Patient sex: M
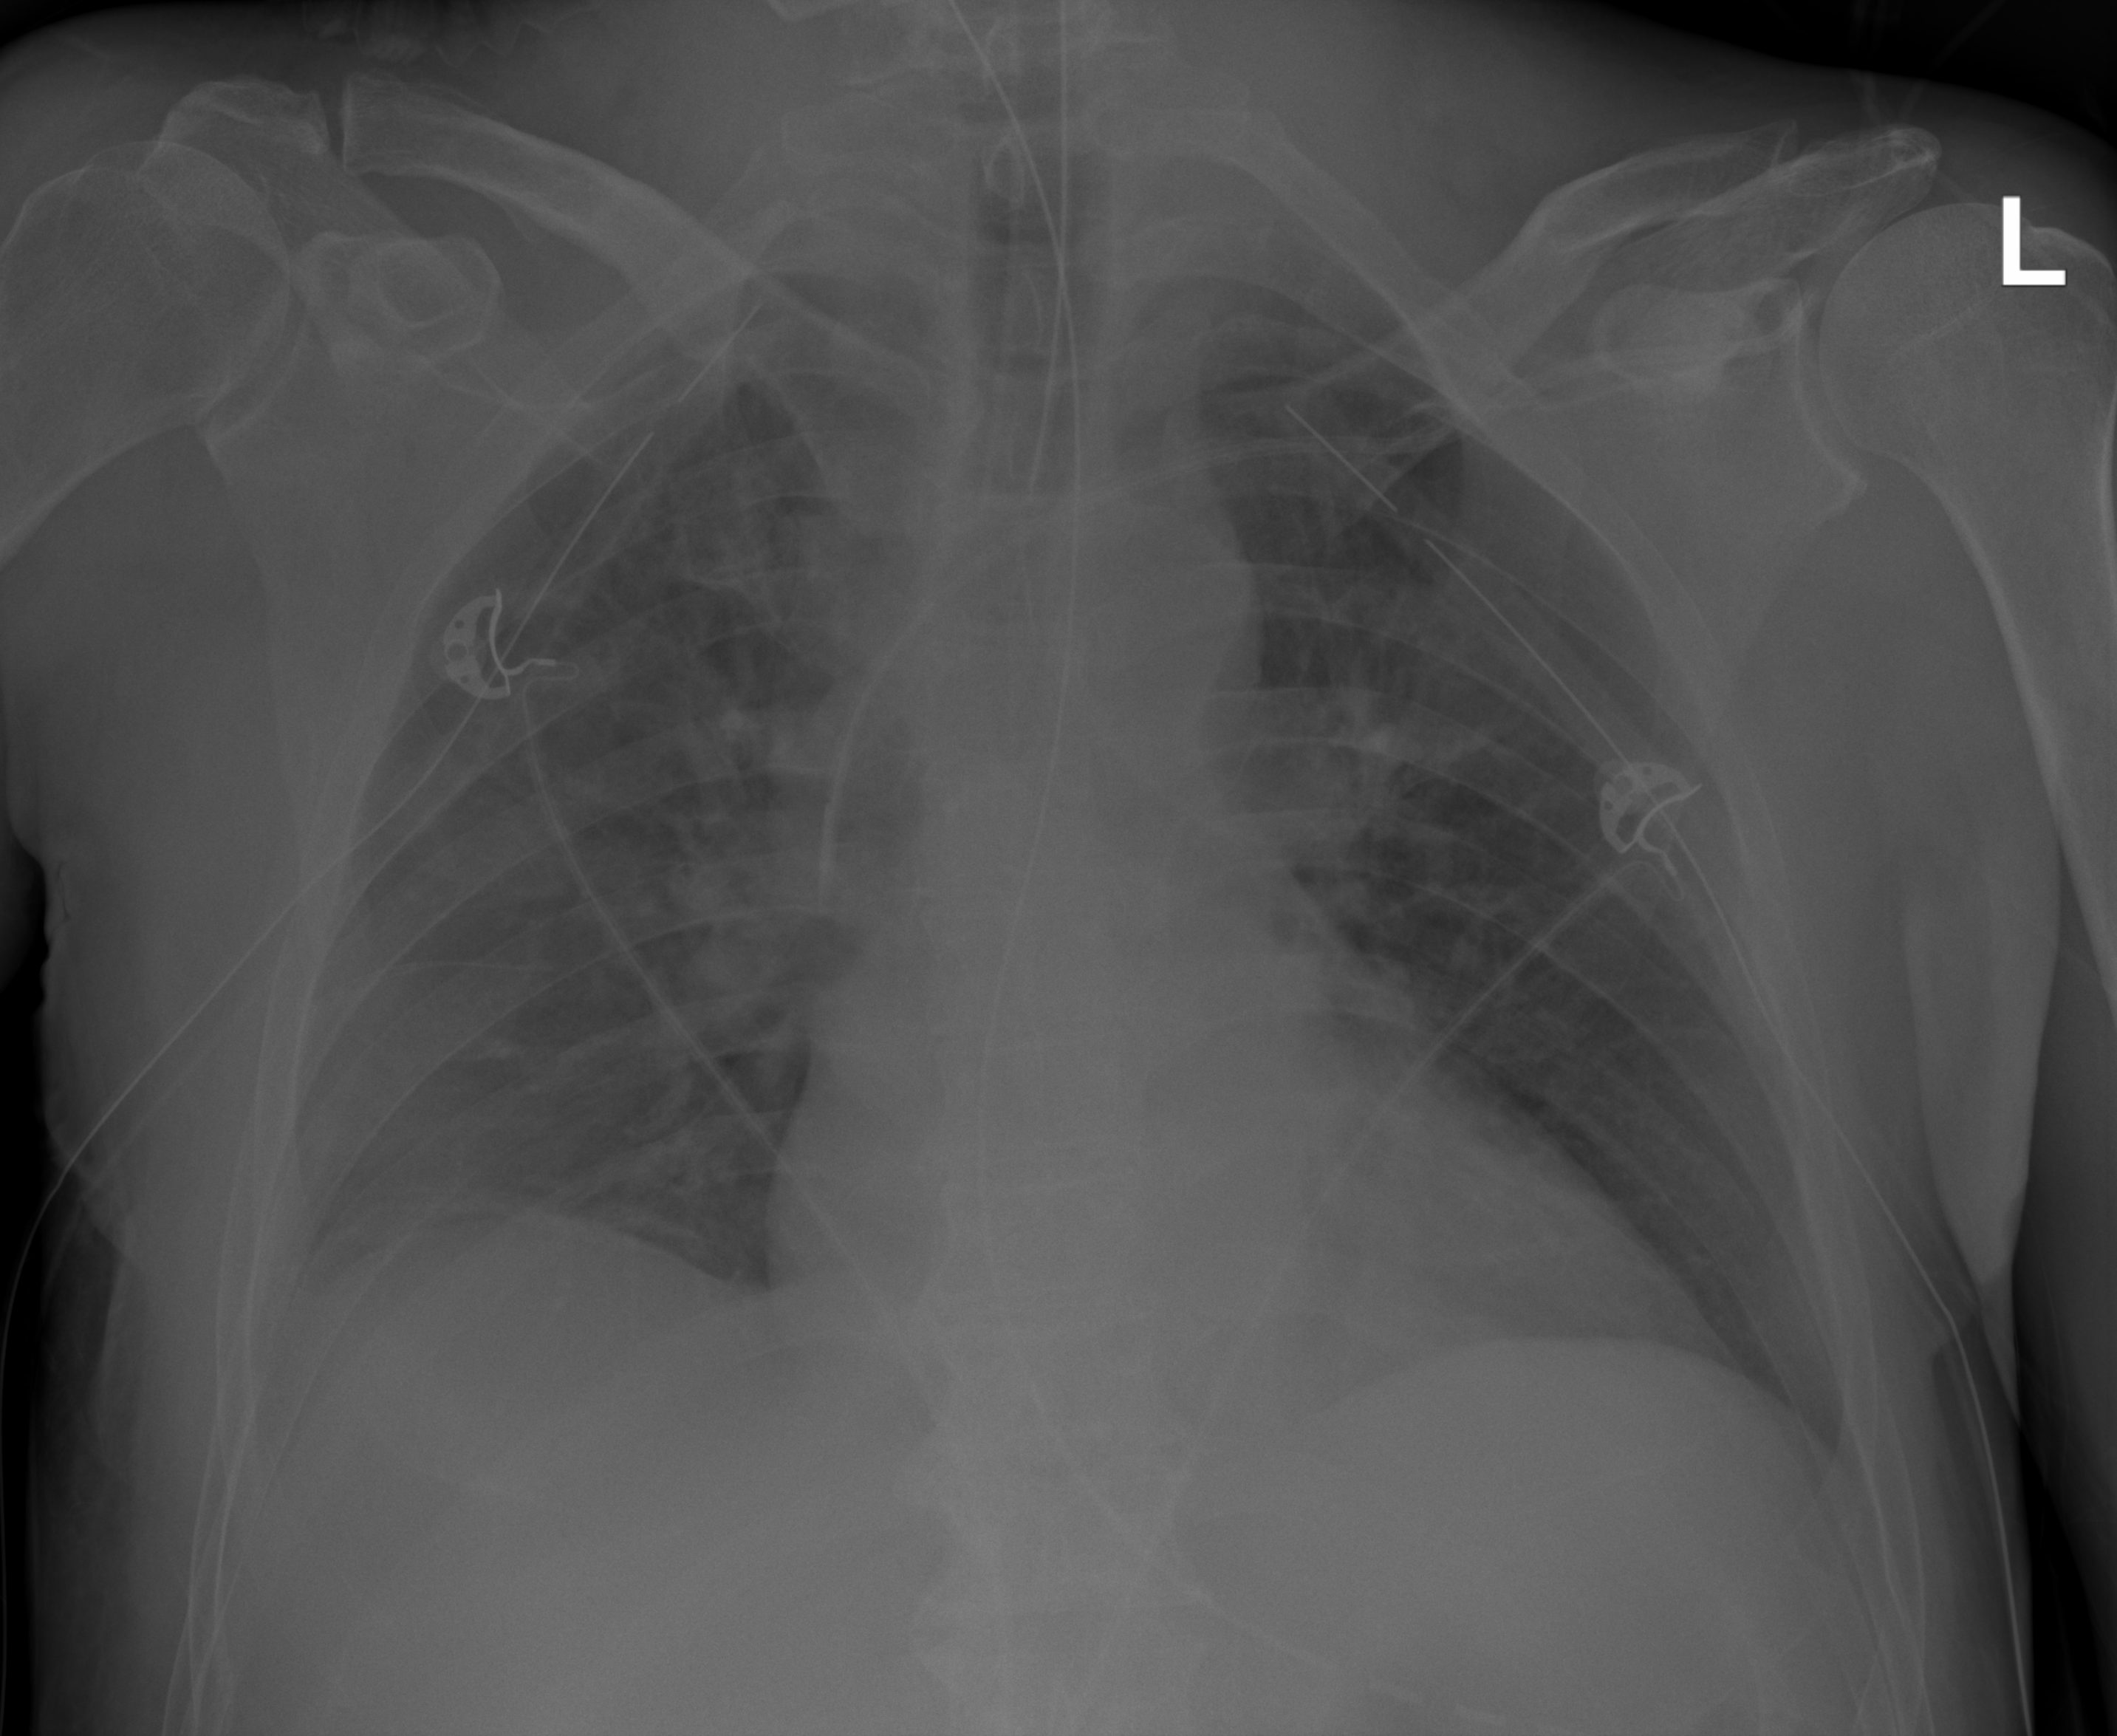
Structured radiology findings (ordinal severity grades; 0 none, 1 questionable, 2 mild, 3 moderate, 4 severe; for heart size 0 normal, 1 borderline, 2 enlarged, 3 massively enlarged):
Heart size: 0
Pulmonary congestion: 0
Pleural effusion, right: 2
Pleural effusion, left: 0
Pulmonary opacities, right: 3
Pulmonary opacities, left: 2
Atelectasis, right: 2
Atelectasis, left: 2